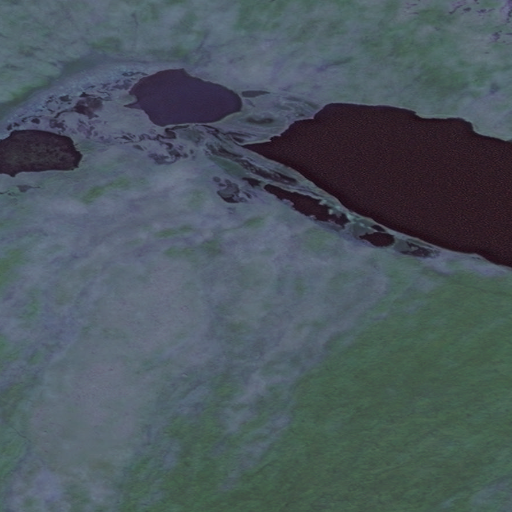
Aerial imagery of island in Alaska named Kagamil Island containing only unknown